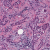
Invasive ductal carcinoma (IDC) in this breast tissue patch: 1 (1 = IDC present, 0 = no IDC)